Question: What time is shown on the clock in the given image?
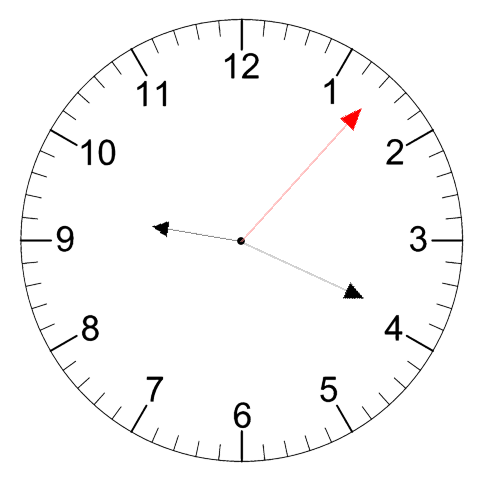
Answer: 09:19:07